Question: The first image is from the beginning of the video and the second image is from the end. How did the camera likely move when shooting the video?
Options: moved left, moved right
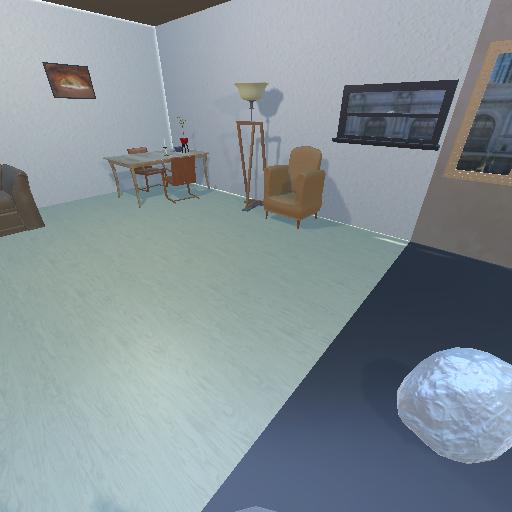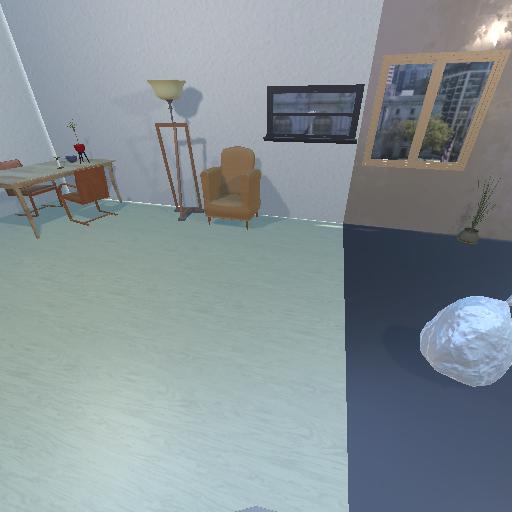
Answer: moved left